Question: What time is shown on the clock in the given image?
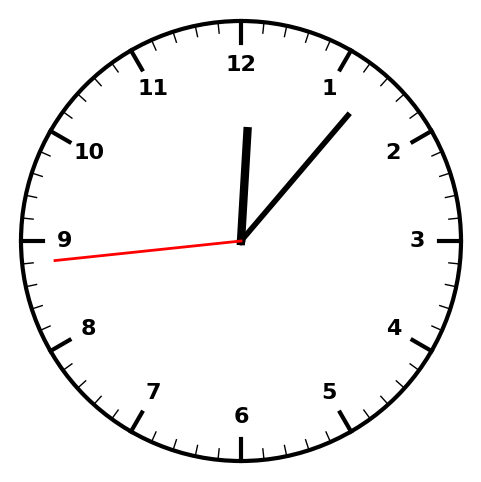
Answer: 12:06:44